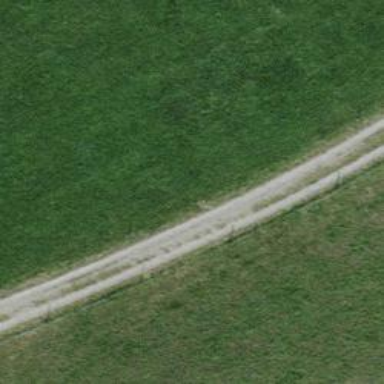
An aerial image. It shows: Unpaved track with grade2 track type.